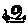
Label: star